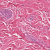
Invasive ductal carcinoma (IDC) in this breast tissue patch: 0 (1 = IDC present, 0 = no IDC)